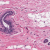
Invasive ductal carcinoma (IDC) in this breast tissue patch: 0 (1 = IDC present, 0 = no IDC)